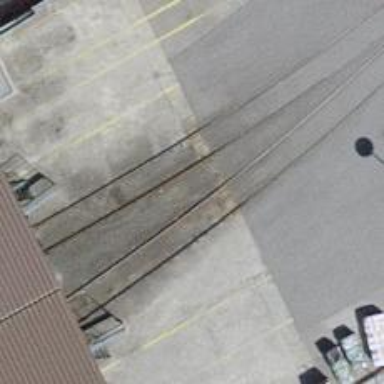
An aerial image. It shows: Single-track railway spur.